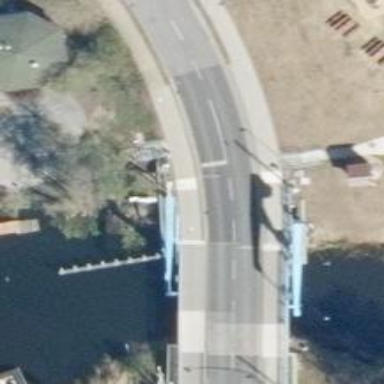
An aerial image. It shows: Secondary road with asphalt surface and sidewalks on both sides. The bridge over the road is drawbridge.